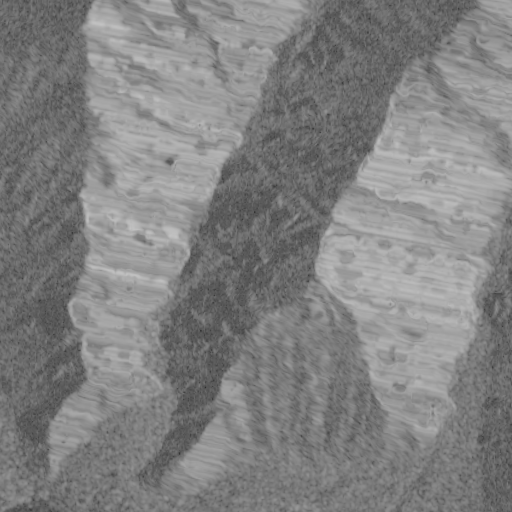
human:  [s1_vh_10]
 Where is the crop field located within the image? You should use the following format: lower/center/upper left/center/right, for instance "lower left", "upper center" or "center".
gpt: The crop field is located in the lower right of the image.
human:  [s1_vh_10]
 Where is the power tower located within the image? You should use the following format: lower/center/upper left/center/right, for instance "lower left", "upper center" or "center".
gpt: The power tower is located in the lower of the image.
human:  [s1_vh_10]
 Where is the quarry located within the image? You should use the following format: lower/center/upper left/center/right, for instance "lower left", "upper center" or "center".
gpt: The quarry is located in the lower left of the image.
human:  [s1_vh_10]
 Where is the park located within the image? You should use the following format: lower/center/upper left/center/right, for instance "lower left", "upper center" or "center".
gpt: There is no park in the image.

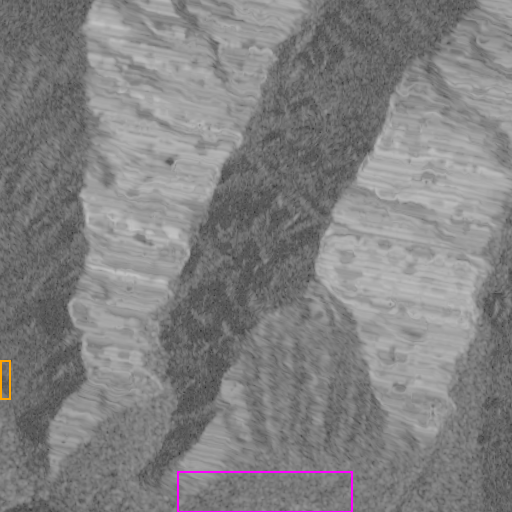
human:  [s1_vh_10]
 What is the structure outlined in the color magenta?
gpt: The structure outlined in magenta is a crop field.
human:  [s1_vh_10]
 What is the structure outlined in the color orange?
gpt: The structure outlined in orange is a quarry.
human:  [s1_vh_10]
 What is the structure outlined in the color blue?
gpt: There is no blue outline.